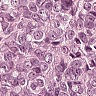
Metastatic tissue present: yes